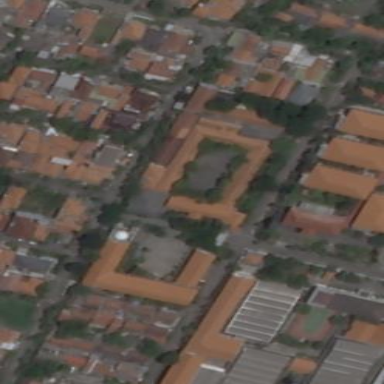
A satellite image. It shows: School building with tiled roof.